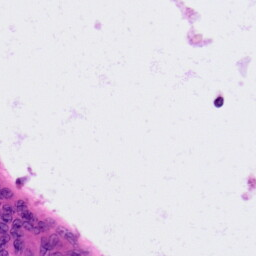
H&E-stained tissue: Colon